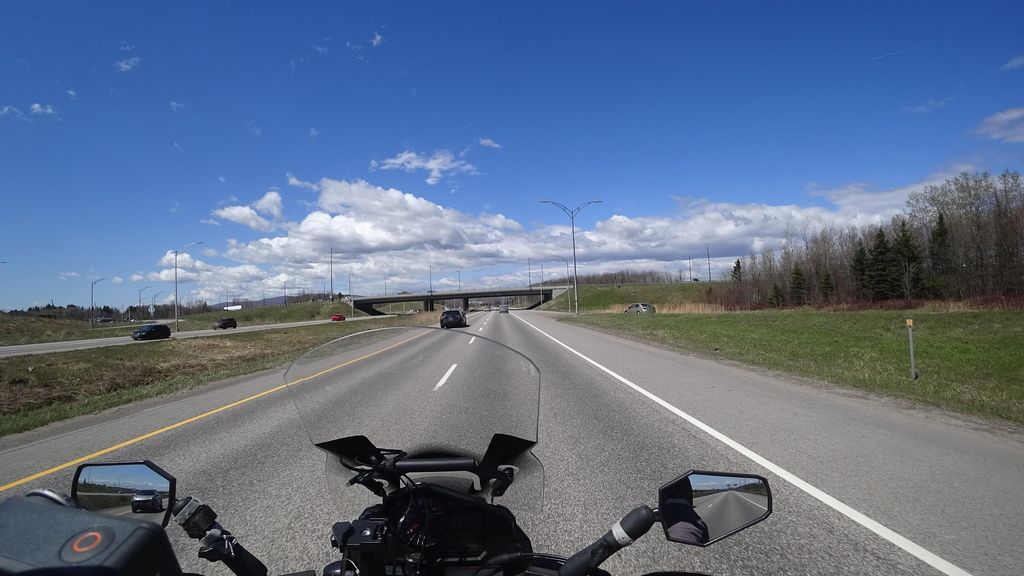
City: quebec_city